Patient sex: F
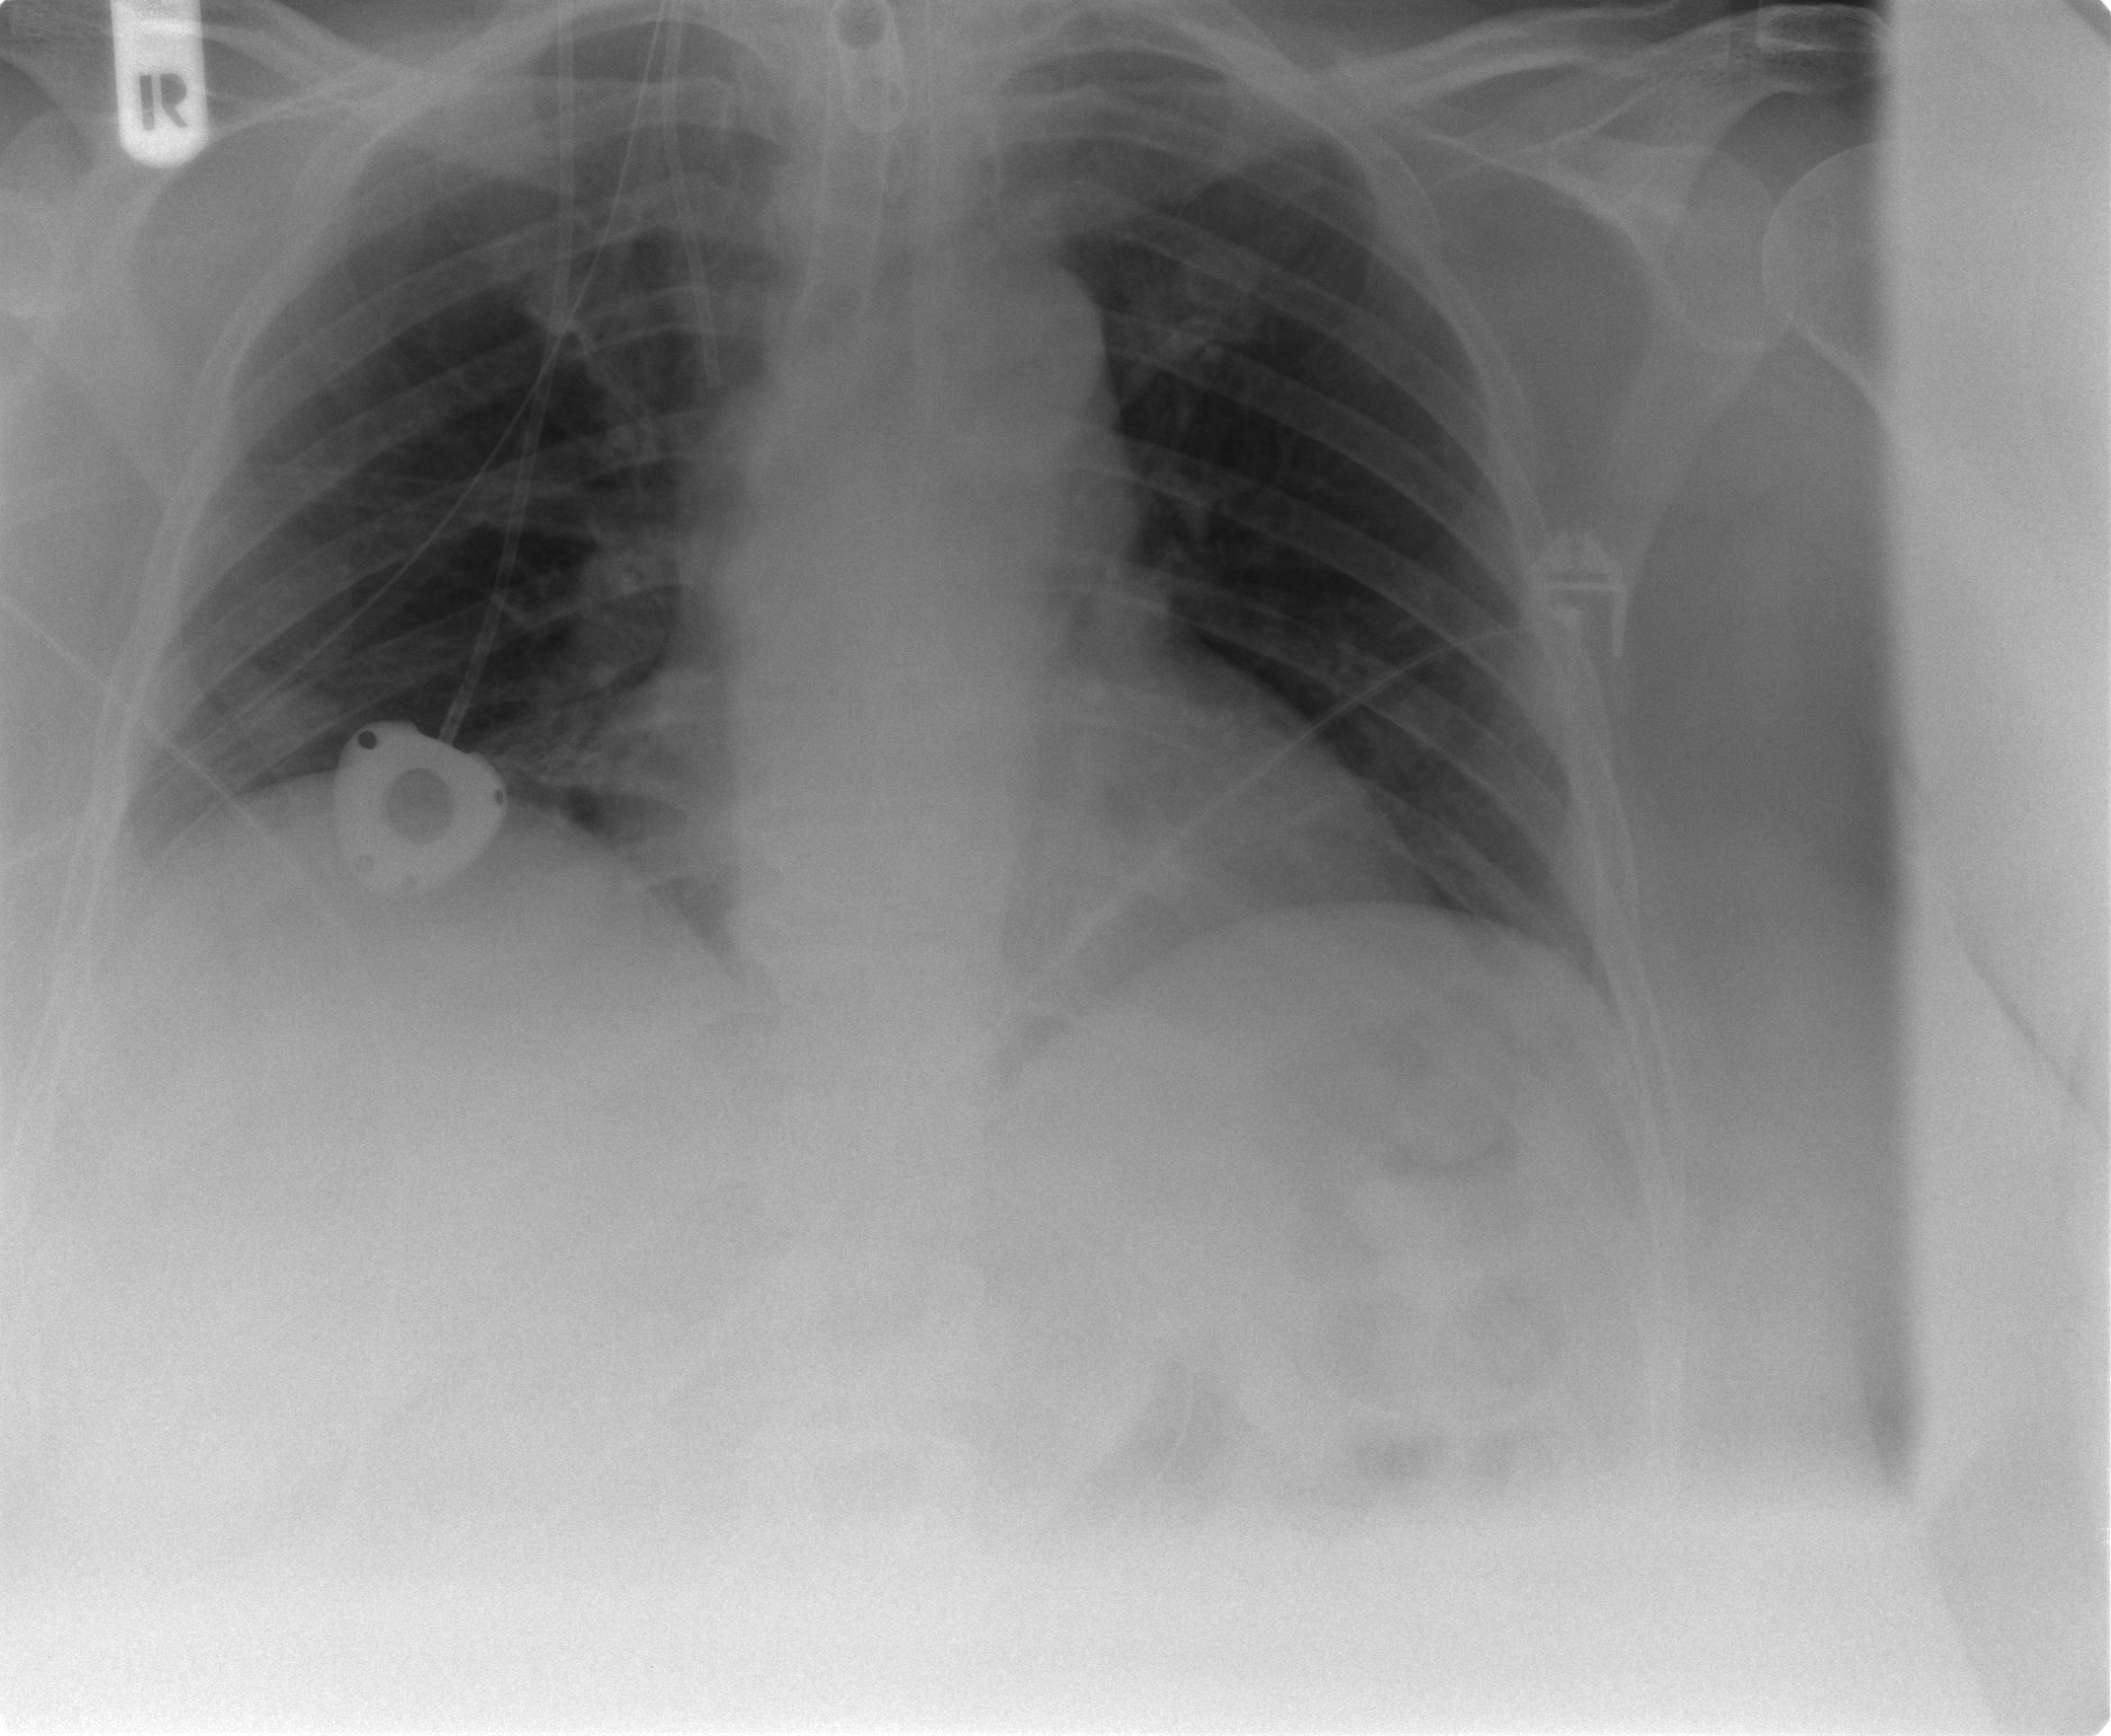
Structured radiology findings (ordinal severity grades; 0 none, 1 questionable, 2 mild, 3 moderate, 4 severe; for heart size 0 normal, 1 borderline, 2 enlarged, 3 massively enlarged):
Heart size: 0
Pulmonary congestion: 0
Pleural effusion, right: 0
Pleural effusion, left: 0
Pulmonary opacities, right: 0
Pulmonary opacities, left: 0
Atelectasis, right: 1
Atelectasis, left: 0